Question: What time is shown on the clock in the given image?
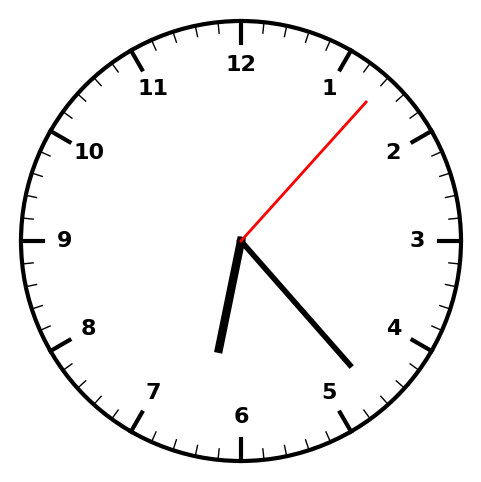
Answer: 06:23:07